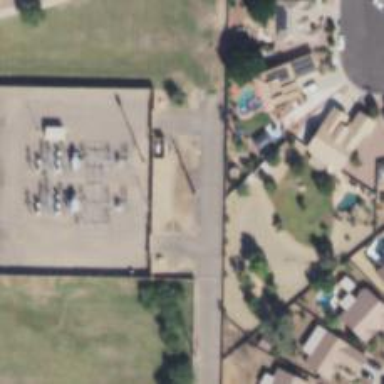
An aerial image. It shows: Power pole.